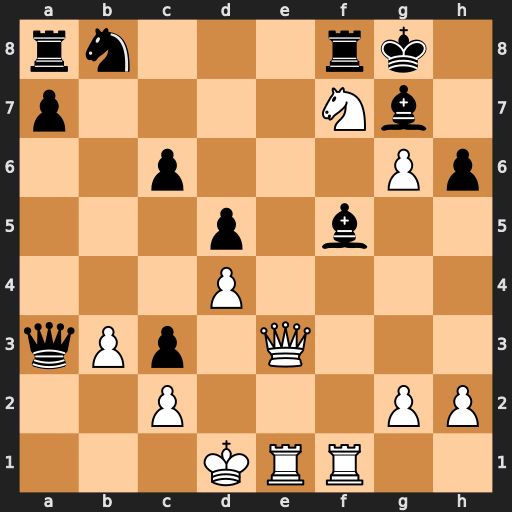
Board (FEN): rn3rk1/p4Nb1/2p3Pp/3p1b2/3P4/qPp1Q3/2P3PP/3KRR2
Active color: w
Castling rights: -
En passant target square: -
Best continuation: Rxf5 Qa1+ Ke2